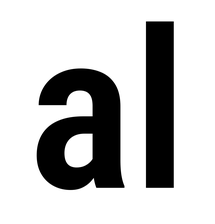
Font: Roboto_Condensed_SemiBold